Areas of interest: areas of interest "Hotel"
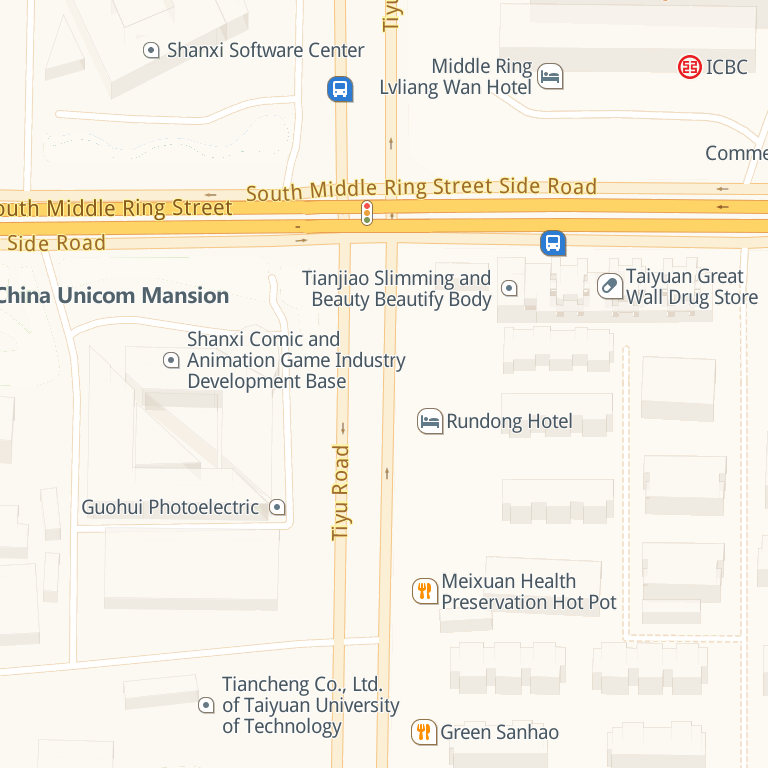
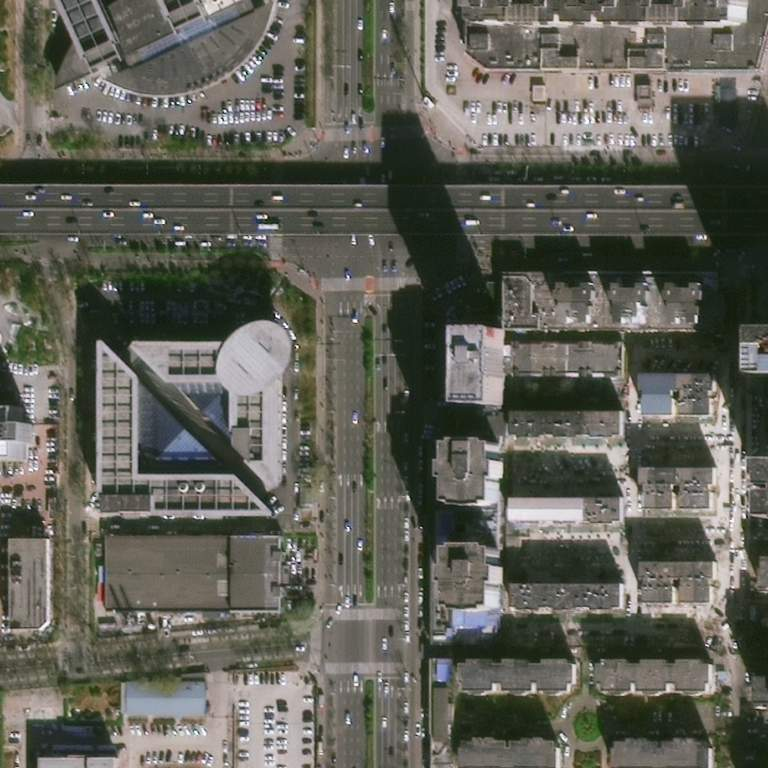